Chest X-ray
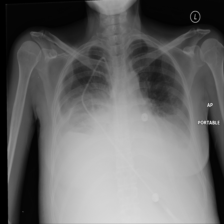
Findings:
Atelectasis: negative
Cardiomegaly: negative
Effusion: positive
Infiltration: negative
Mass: negative
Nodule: negative
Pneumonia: negative
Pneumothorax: negative
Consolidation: negative
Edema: negative
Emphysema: negative
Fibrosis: negative
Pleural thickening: negative
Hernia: negative